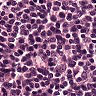
Metastatic tissue present: no